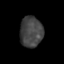
Tissue: skin
Cell type: Epithelial cells
Senescence score: 0.2349
Nuclear area (px): 684
Mean DAPI intensity: 67.392